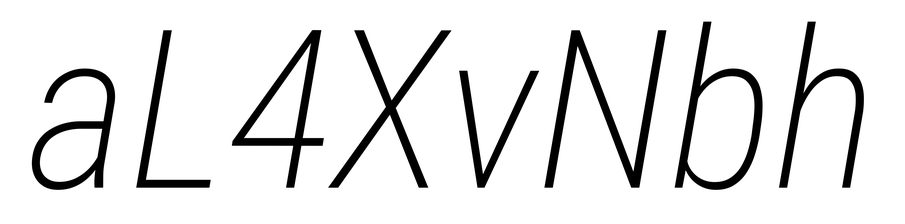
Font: Roboto-Italic_Condensed_ExtraLight_Italic